Interaction volume radius: 5 \u00c5
Interaction volume height: 25 \u00c5
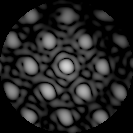
Disorder parameter: 0.228